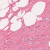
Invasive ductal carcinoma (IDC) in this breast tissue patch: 0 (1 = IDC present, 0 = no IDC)